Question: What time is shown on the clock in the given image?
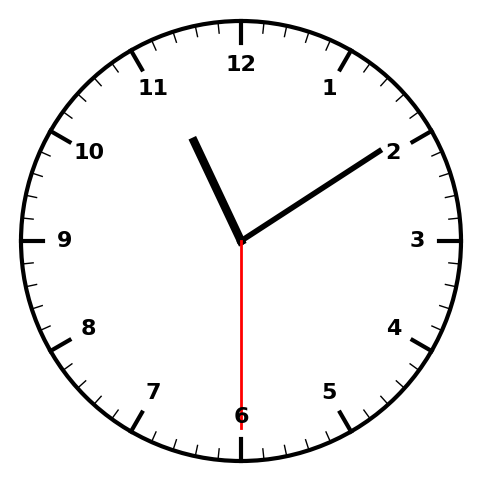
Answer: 11:09:30